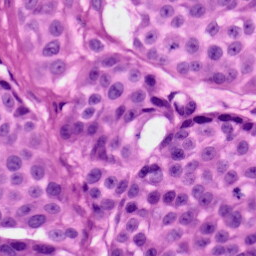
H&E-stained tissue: Skin